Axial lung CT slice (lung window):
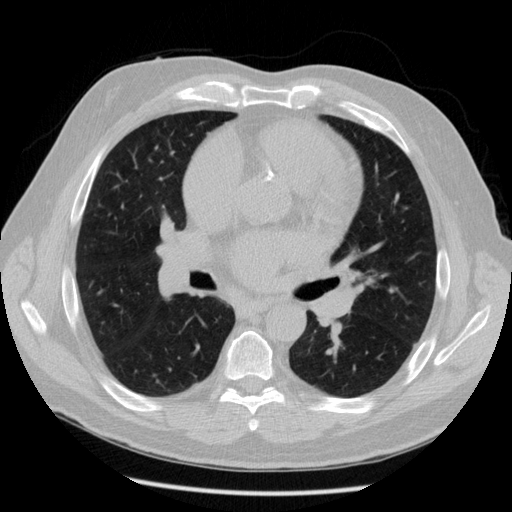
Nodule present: no